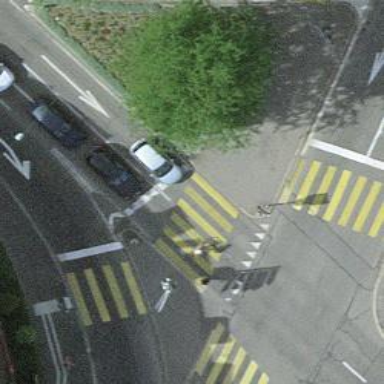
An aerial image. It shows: Road with traffic signals.